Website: apple
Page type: customer-info-address
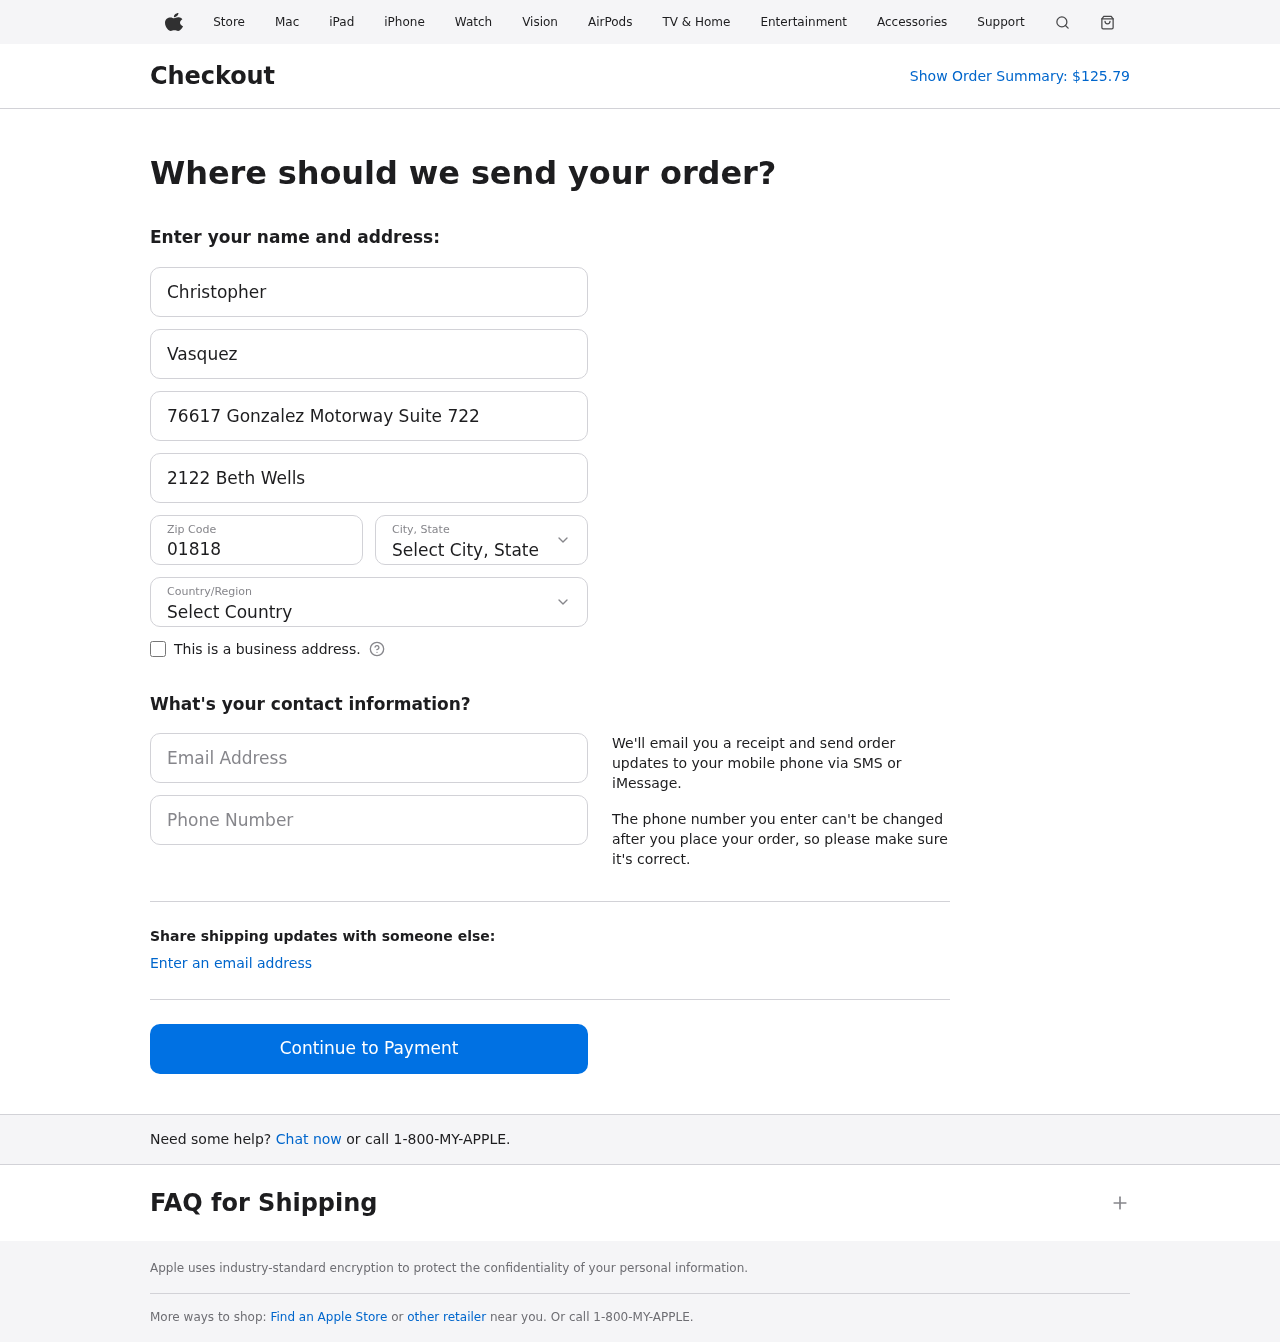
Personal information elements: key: PII_CITY_STATE
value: West Kevinside, NM
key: PII_COUNTRY
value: United States
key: PII_EMAIL
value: christopher_vasquez@gmail.com
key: PII_FIRSTNAME
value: Christopher
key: PII_LASTNAME
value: Vasquez
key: PII_PHONE
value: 5336773053
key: PII_POSTCODE
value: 01818
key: PII_STREET
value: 76617 Gonzalez Motorway Suite 722
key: PII_STREET2
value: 2122 Beth Wells
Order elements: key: ORDER_TOTAL
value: $125.79